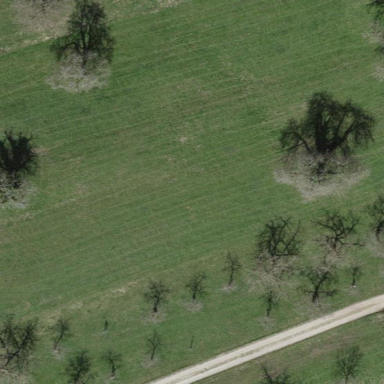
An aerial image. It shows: Orchard.